Question: I using Laravel 7 and I have the table that I have 5 status these statuses
they are the foreign key from the statuses table.
| id | topic | owner_id | status_id |
| -- | ----- | -------- | --------- |
| 1 | A | 1 | 2 |
| 2 | B | 2 | 6 |
| 3 | C | 3 | 2 |
| 4 | D | 4 | 6 |
| id | name |
| -- | ---- |
| 1 | Draft |
| 2 | Waiting for topic approval |
| 3 | Edit the topic |
| 4 | Do not approve the topic |
| 5 | Approved topic |
| 6 | Waiting for scoring |
| 7 | Approved score |
I want to notify all admins (user_role=1 on the User Table)
when users update a record where status_id = 2 or 6 via e-mail.

Thank you in advance. I'm looking forward to your reply.
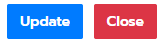
Answer: lets say a user is editing Topic with id 1.
'''
// import classes in your controller
use Illuminate\Support\Facades\Notification;
use App\Notifications\TopicUpdateNotification;
public function update(Request $request, $id)
{
// some validation if needed
$topic = Topic::find($id);
$status = $topic->status_id;
$topic->update([
'topic' => $request->topic,
// add any other column you want to update
]);
// now we are checking if the topic status was 2 or 6
if ($status == 2 || $status == 6) {
// finding all the admins
$admins = User::where('user_role', 1)->get();
$user = auth()->user();
// sending notification via Notification Facade
Notification::send($admins, new TopicUpdateNotification($topic, $user));
}
}
'''
we have used a class named 'TopicUpdateNotification'. this is a notification class and we have to create it with the artisan command.
'''
php artisan make:notification TopicUpdateNotification
'''
you will find it in your project's 'app/Notifications' directory. content for this class
'''
<?php
namespace App\Notifications;
use Illuminate\Bus\Queueable;
use Illuminate\Contracts\Queue\ShouldQueue;
use Illuminate\Notifications\Messages\MailMessage;
use Illuminate\Notifications\Notification;
class TopicUpdateNotification extends Notification
{
use Queueable;
/**
* Create a new notification instance.
*
* @return void
*/
public function __construct($topic, $user)
{
$this->topic = $topic;
$this->user = $user;
}
/**
* Get the notification's delivery channels.
*
* @param mixed $notifiable
* @return array
*/
public function via($notifiable)
{
return ['mail'];
}
/**
* Get the mail representation of the notification.
*
* @param mixed $notifiable
* @return \Illuminate\Notifications\Messages\MailMessage
*/
public function toMail($notifiable)
{
return (new MailMessage)
->view(
'topic_update_email', ['topic' => $this->topic, 'user' => $this->user]
)
->from('support@yourcompany.com', 'Your Company Name') // you can omit this line if you have valid MAIL_FROM_ADDRESS and MAIL_FROM_NAME in your .env
->subject('Topic Updated');
}
/**
* Get the array representation of the notification.
*
* @param mixed $notifiable
* @return array
*/
public function toArray($notifiable)
{
return [
//
];
}
}
'''
and finally make a blade file in the views folder
'''
<!DOCTYPE html>
<html>
<head>
<title></title>
</head
<body>
<h1>User {{ $user->name }} updated the topic {{ $topic->id }}</h1>
</body>
</html>
'''
you can find complete laravel notification doc <URL>